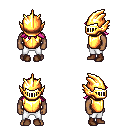
a pixel art fantasy rpg character, male body template, human, dark skin, gold chest armor, white pants, pink loose hair, gold helm, brown shoes, four views (front, back, left, right), 2x2 character sprite sheet, small pixel art, hard edges, no anti-aliasing